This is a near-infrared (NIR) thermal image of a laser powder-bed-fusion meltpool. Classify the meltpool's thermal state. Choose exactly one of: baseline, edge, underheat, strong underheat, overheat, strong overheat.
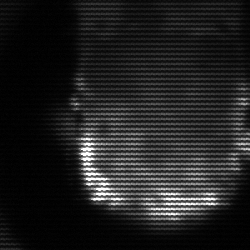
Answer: baseline